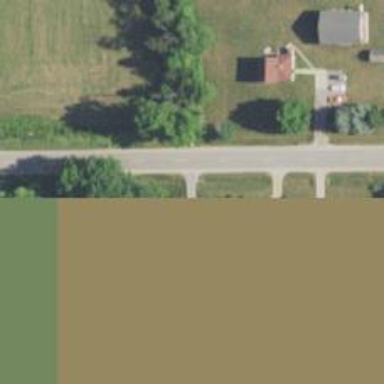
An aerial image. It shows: Driveway.